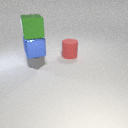
large blue metal cube above small gray metal cube